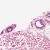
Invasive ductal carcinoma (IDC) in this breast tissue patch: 0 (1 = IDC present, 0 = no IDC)